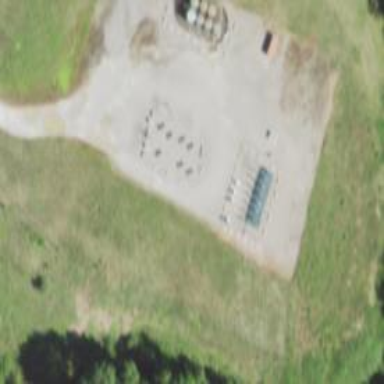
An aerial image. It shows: Storage tank that is man-made.